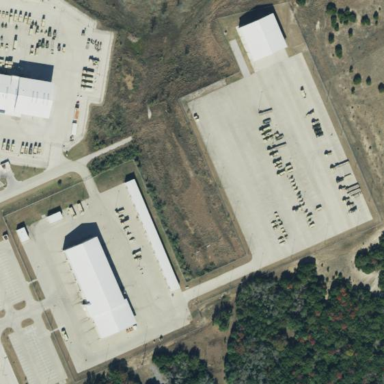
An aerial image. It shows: Military area with fence.